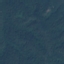
Land use / land cover class: Forest